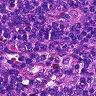
Metastatic tissue present: no